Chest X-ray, AP view. Patient: 35 years old, sex M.
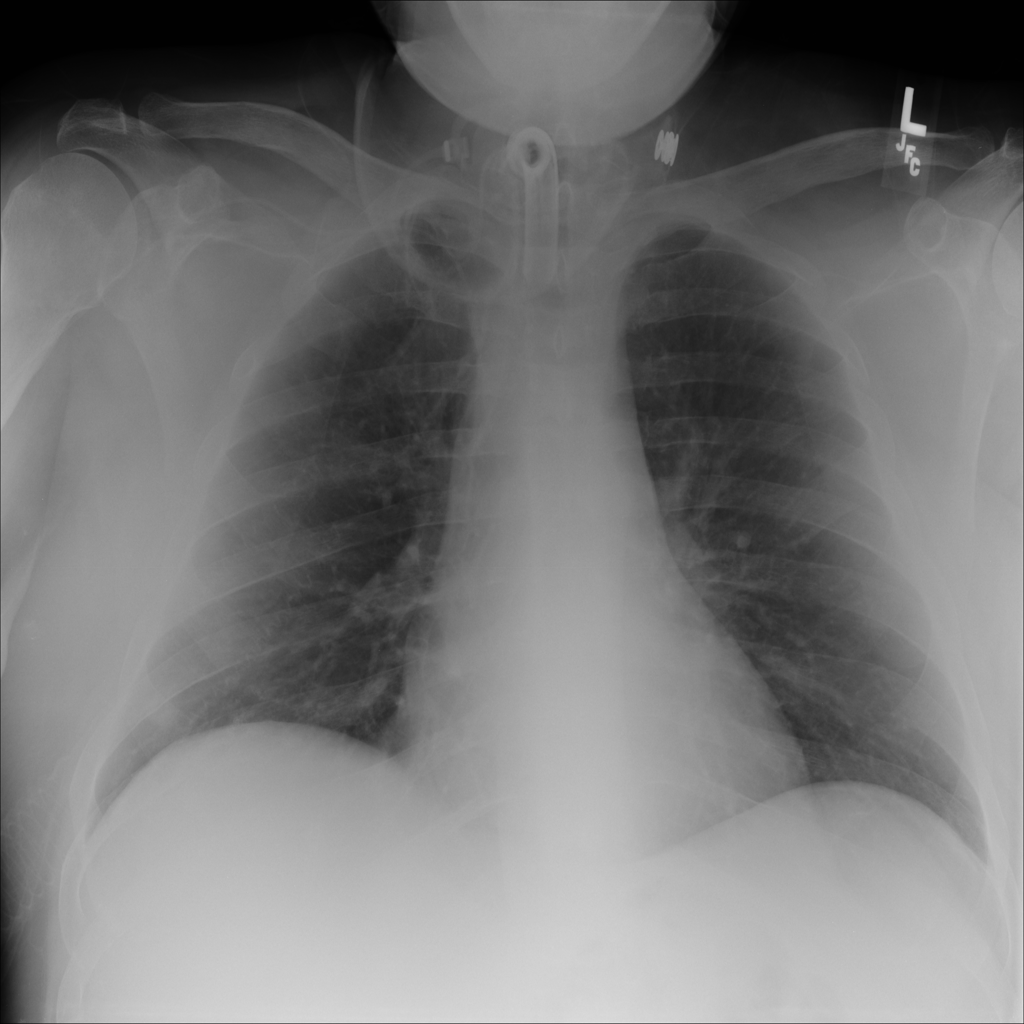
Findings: No Finding